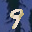
Label: 9